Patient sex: M
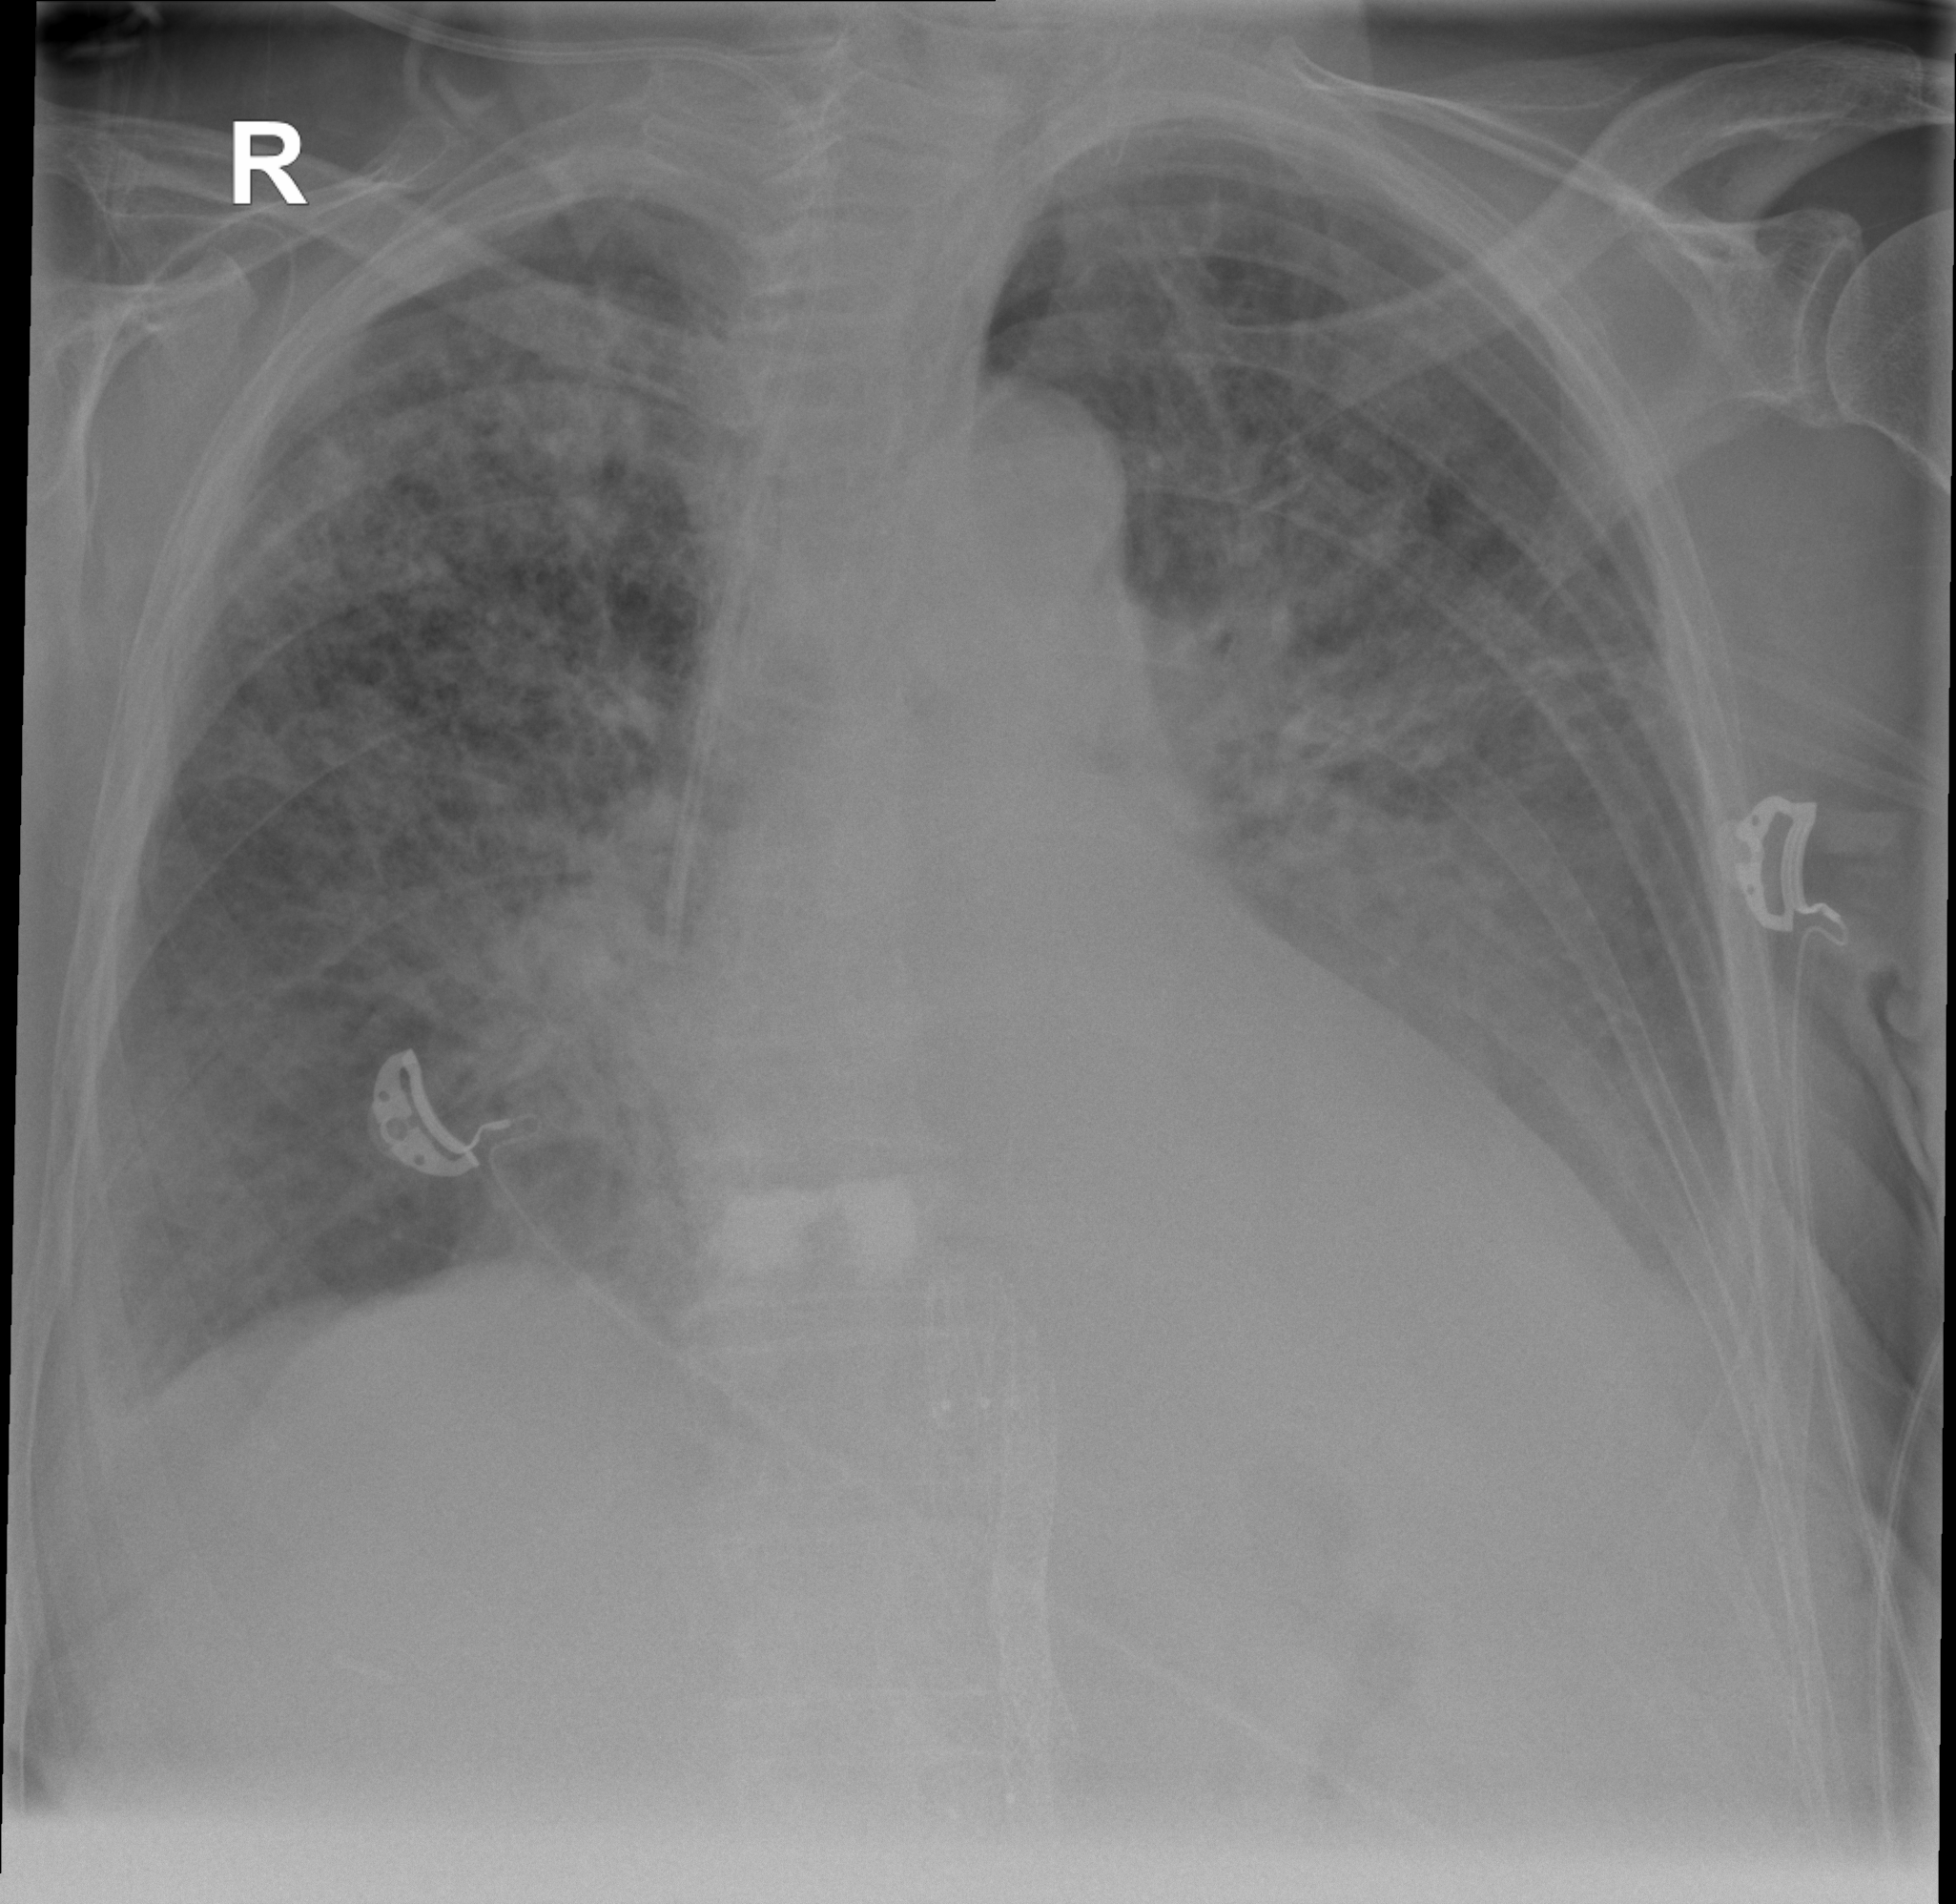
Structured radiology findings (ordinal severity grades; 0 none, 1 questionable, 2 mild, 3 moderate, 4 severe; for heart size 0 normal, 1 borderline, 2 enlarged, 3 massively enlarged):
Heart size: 2
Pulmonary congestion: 3
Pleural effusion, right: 2
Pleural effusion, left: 2
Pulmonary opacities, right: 2
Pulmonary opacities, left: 2
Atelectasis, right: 2
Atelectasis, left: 2